Field crop: tomato
Growth stage: 1
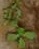
Species: portulaca